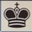
Piece: bK